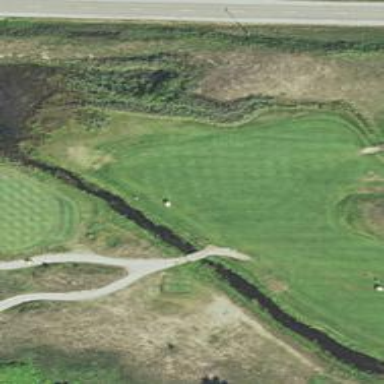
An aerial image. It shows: Path designated for golf carts.